Interaction volume radius: 5 \u00c5
Interaction volume height: 10 \u00c5
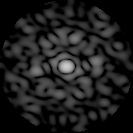
Disorder parameter: 0.8575